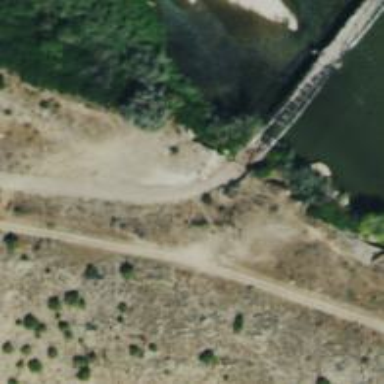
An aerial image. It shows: Road crossing over truss bridge.